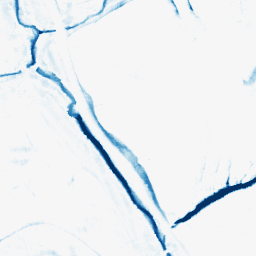
Category: morphological
Decomposition family: morphological_square
Decomposition parameters: operation: closing
size: 10
Upsampling method: bspline
Upsampling parameters: scale: 4
Upsampling scale: 4